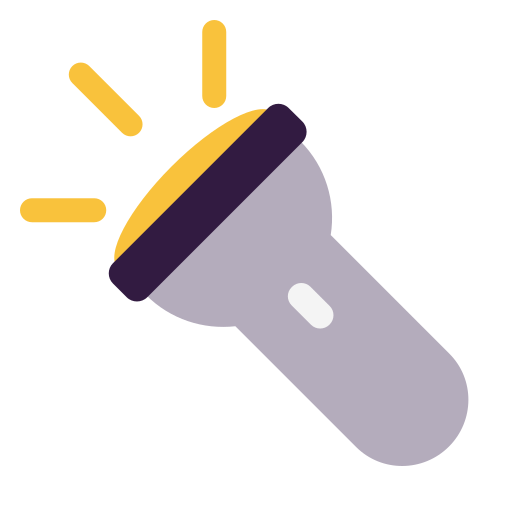
flashlight flat